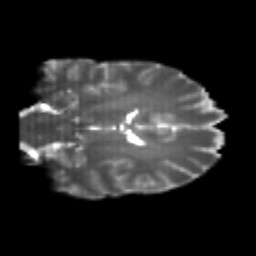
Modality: T2w
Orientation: coronal
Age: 24
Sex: female
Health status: healthy
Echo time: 0.074 s